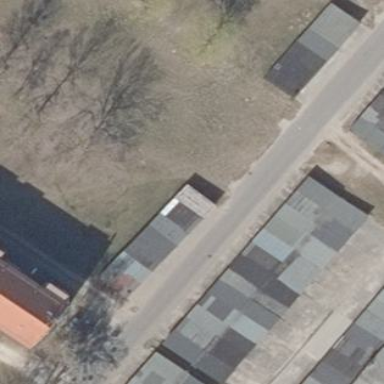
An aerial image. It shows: Group of garages.